You are looking at a signal-to-image encoding: consecutive vibration samples arranged as the rows of a grayscale square. Determine the bearing's health state. Answer with exactly one of: normal, inner_race, outer_race, ball.
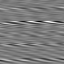
Answer: outer_race